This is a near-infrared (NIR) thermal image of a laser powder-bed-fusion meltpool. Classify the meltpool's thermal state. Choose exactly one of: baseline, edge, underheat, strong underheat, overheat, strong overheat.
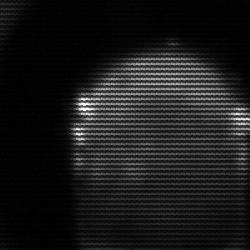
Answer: edge